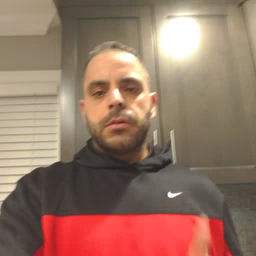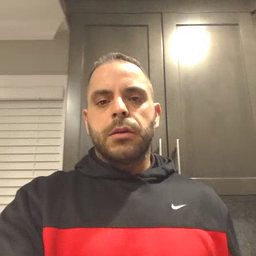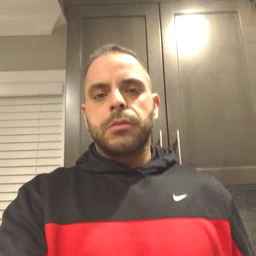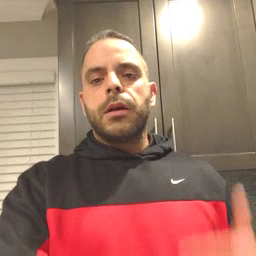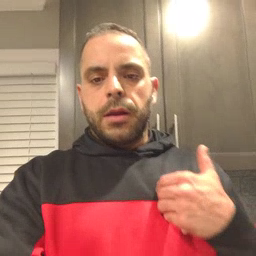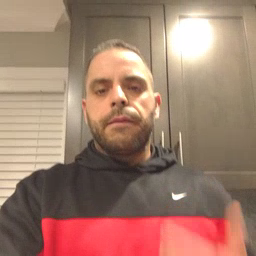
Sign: have